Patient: sex M, age 63
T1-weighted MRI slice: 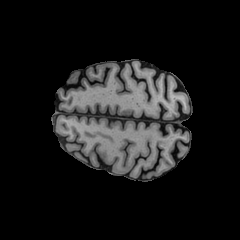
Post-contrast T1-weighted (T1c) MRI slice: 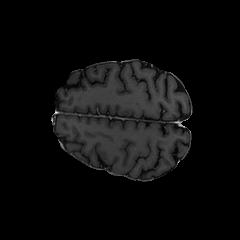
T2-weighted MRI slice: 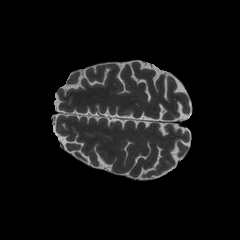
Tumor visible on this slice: no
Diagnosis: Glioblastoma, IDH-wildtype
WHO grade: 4